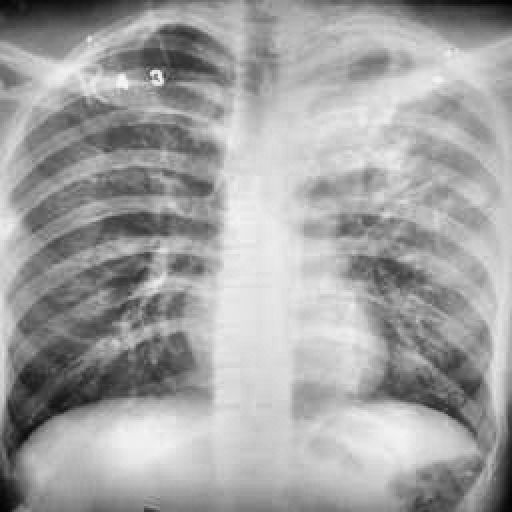
Finding: TUBERCULOSIS